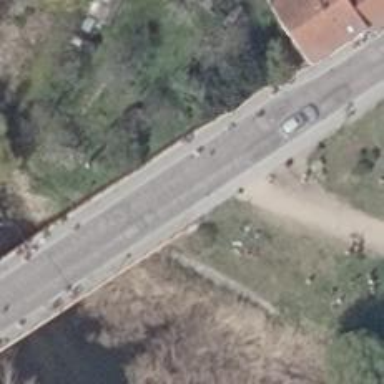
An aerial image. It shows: Residential road with bridge. There are sidewalks on both sides with sett surface.